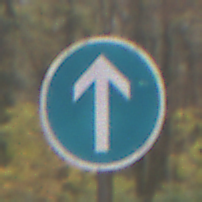
Verkehrszeichen: VorgeschriebeneFahrtrichtungGeradeaus
Umgebung: Outdoor, Nature
Tageszeit: MorningAfternoon
Wetter: Overcast
Licht: Natural
Jahreszeit: Autumn
Kontrast: LowContrast